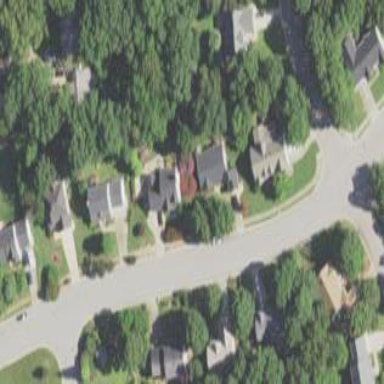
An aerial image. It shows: Residential area within neighborhood.